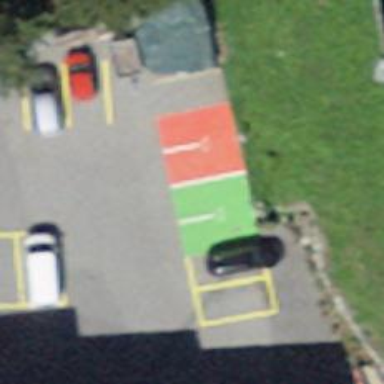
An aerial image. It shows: Charging station.